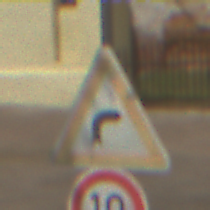
Verkehrszeichen: KurveRechts
Zusatzzeichen unten: Geschwindigkeit10
Umgebung: Outdoor, Suburban
Tageszeit: Midday
Wetter: PartlyCloudy
Licht: Natural
Jahreszeit: NotSpecified
Kontrast: HighContrast